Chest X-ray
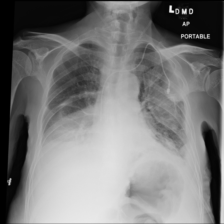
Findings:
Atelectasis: negative
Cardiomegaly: negative
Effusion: positive
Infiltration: negative
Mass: negative
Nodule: negative
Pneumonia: negative
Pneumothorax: negative
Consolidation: negative
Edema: negative
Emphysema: negative
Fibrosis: negative
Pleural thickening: negative
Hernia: negative